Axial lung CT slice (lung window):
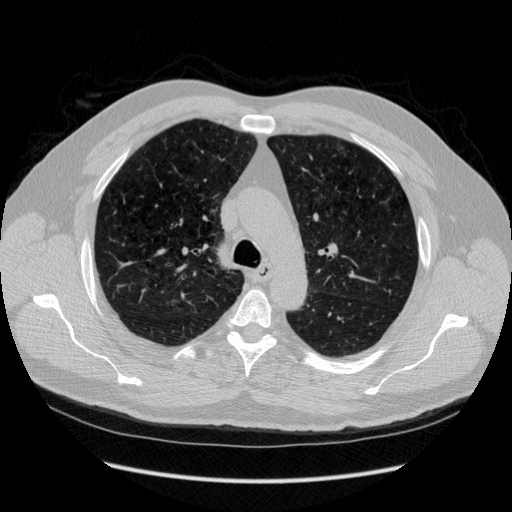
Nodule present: no